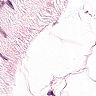
Metastatic tissue present: no